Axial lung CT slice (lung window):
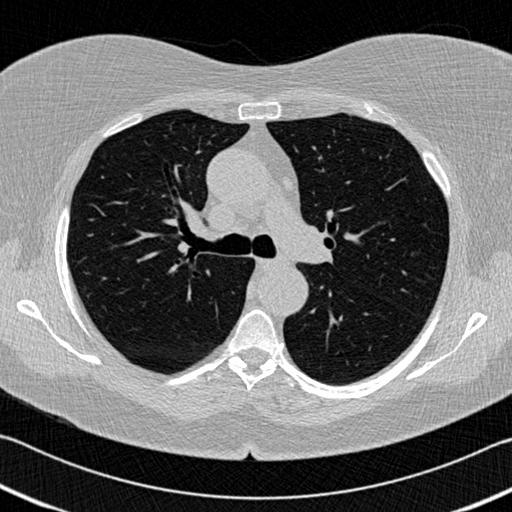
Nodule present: no